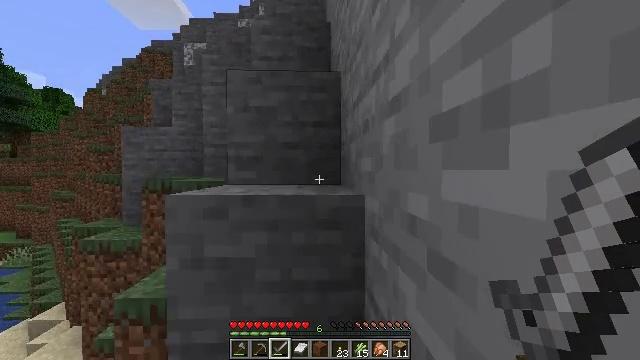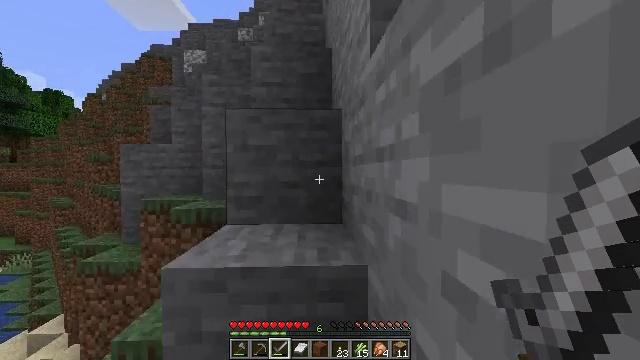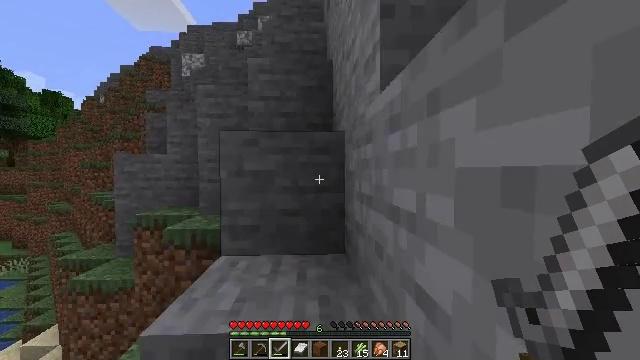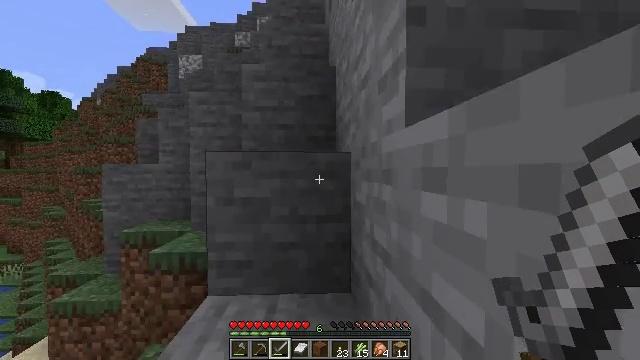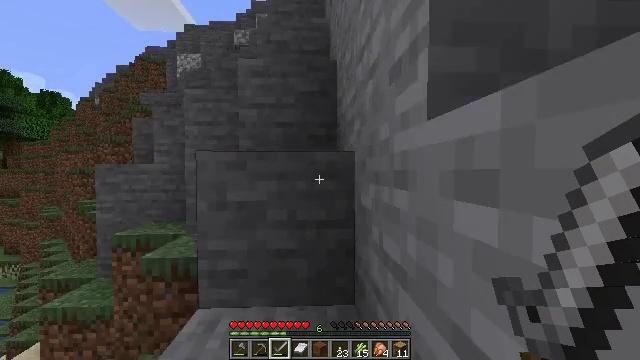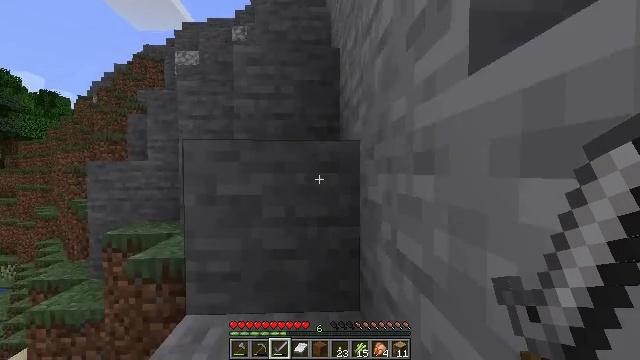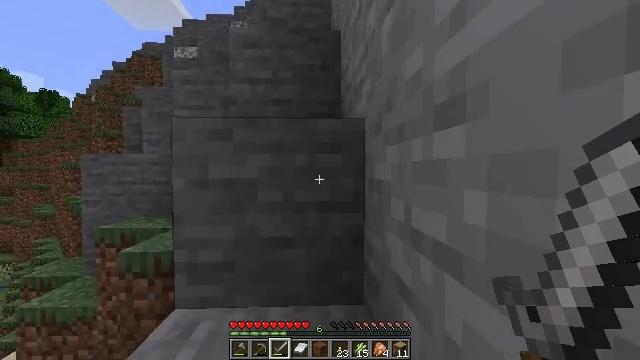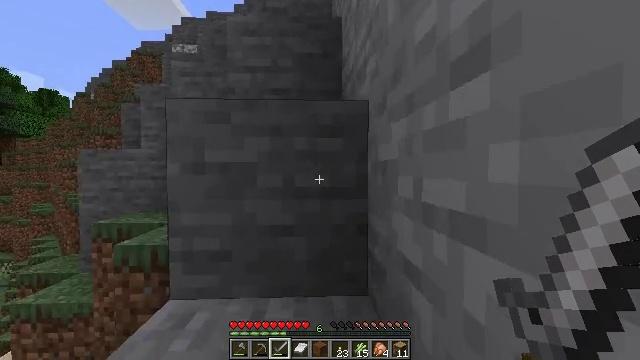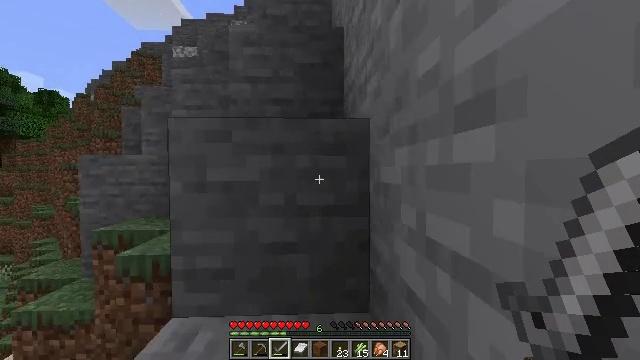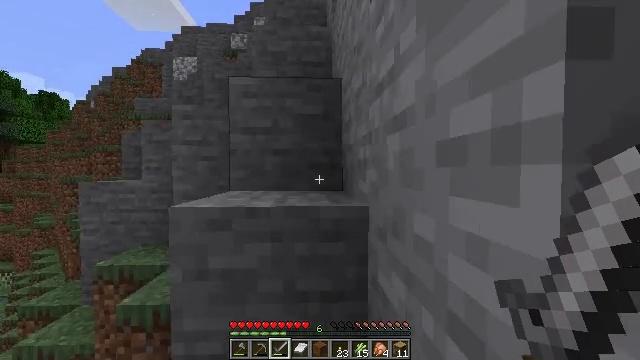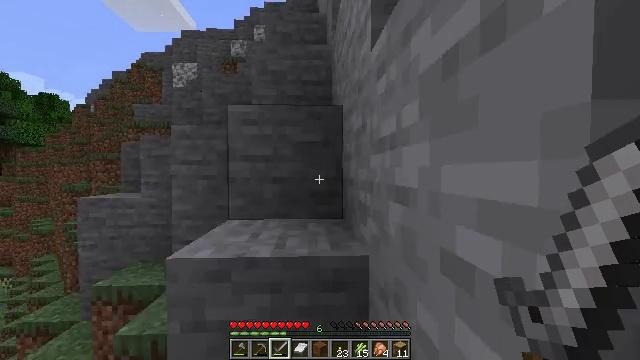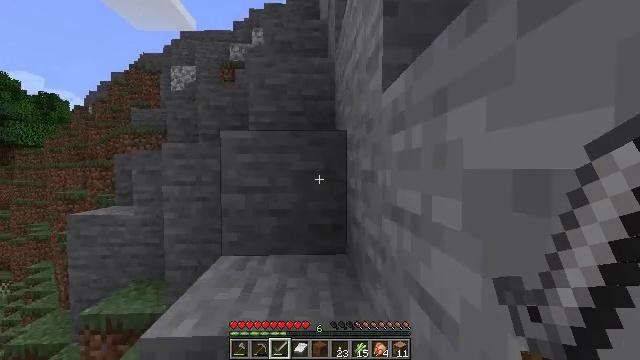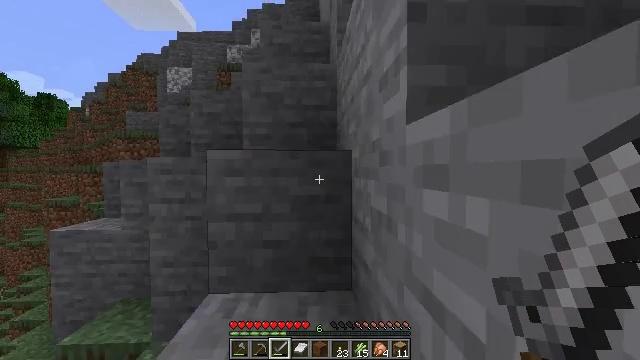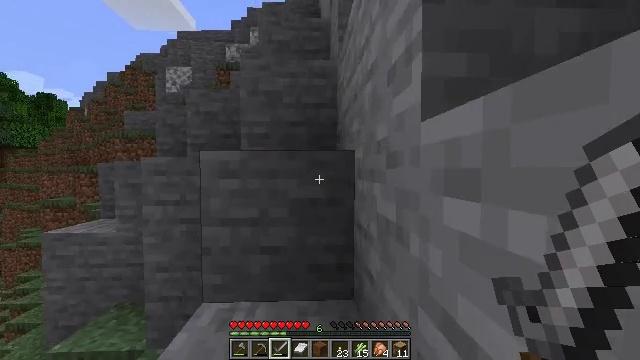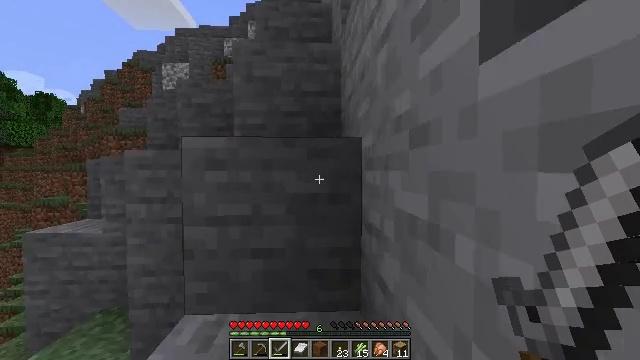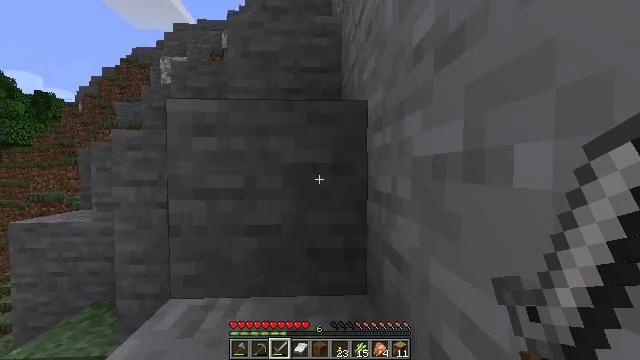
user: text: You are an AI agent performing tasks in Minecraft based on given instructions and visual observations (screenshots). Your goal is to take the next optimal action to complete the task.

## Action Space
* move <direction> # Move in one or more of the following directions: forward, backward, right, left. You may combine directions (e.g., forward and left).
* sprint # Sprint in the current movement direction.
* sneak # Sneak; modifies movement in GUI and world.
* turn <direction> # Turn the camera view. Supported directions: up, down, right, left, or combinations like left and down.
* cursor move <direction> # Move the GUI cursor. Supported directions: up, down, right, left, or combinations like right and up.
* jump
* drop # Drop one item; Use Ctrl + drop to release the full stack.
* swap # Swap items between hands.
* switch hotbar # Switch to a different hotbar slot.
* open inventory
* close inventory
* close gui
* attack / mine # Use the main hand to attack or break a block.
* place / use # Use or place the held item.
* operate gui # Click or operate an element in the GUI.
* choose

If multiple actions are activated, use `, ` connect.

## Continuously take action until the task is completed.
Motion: motion action
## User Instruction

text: Harvest a lily of the valley to use for decoration or dye.
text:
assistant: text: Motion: move forward, jump
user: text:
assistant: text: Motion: move forward, jump
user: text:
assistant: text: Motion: move forward, jump
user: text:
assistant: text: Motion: move forward, jump
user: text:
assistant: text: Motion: move forward, jump
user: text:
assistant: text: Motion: move forward, jump
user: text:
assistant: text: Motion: move forward, jump
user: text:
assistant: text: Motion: move forward, jump
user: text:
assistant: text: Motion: move forward, jump
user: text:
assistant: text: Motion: move forward, jump
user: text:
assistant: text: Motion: move forward, jump
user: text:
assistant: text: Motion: move forward, jump
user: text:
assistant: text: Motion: move forward, jump
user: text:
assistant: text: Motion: move forward, jump
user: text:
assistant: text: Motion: move forward, jump
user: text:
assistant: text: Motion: move forward, jump
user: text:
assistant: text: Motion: move forward, jump
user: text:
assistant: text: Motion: move forward, jump
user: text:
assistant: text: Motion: move forward, jump
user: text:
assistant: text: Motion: move forward, jump
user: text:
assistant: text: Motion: move forward, jump
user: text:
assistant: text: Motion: move forward, jump
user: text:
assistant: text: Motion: move forward, jump
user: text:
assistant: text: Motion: move forward, jump
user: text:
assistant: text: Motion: move forward, jump
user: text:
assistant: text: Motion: move forward, jump
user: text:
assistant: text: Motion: move forward, jump
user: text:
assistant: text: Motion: move forward, jump
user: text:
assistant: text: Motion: move forward, jump
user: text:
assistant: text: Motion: move forward, jump